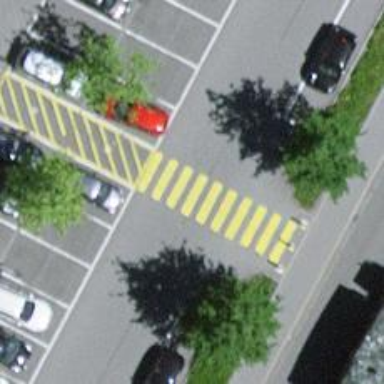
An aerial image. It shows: Marked crossing with zebra stripes on the road.